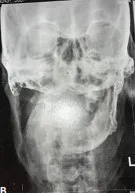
Post-operative radiograph of the mandible after bite composite resection (PA view).
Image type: radiology (x_ray)